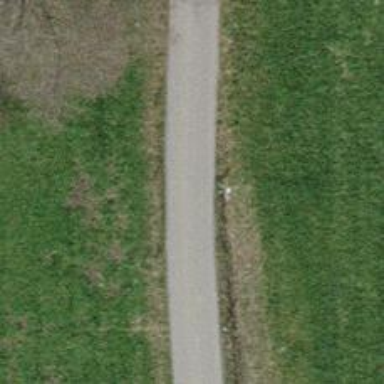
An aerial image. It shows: Unclassified road.